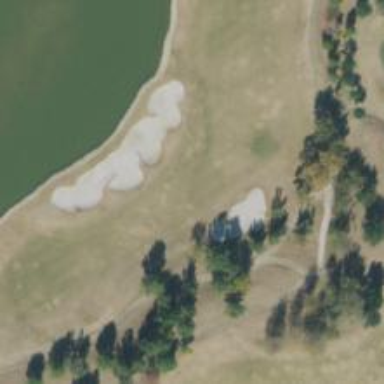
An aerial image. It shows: Sandy area is golf bunker.